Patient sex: F
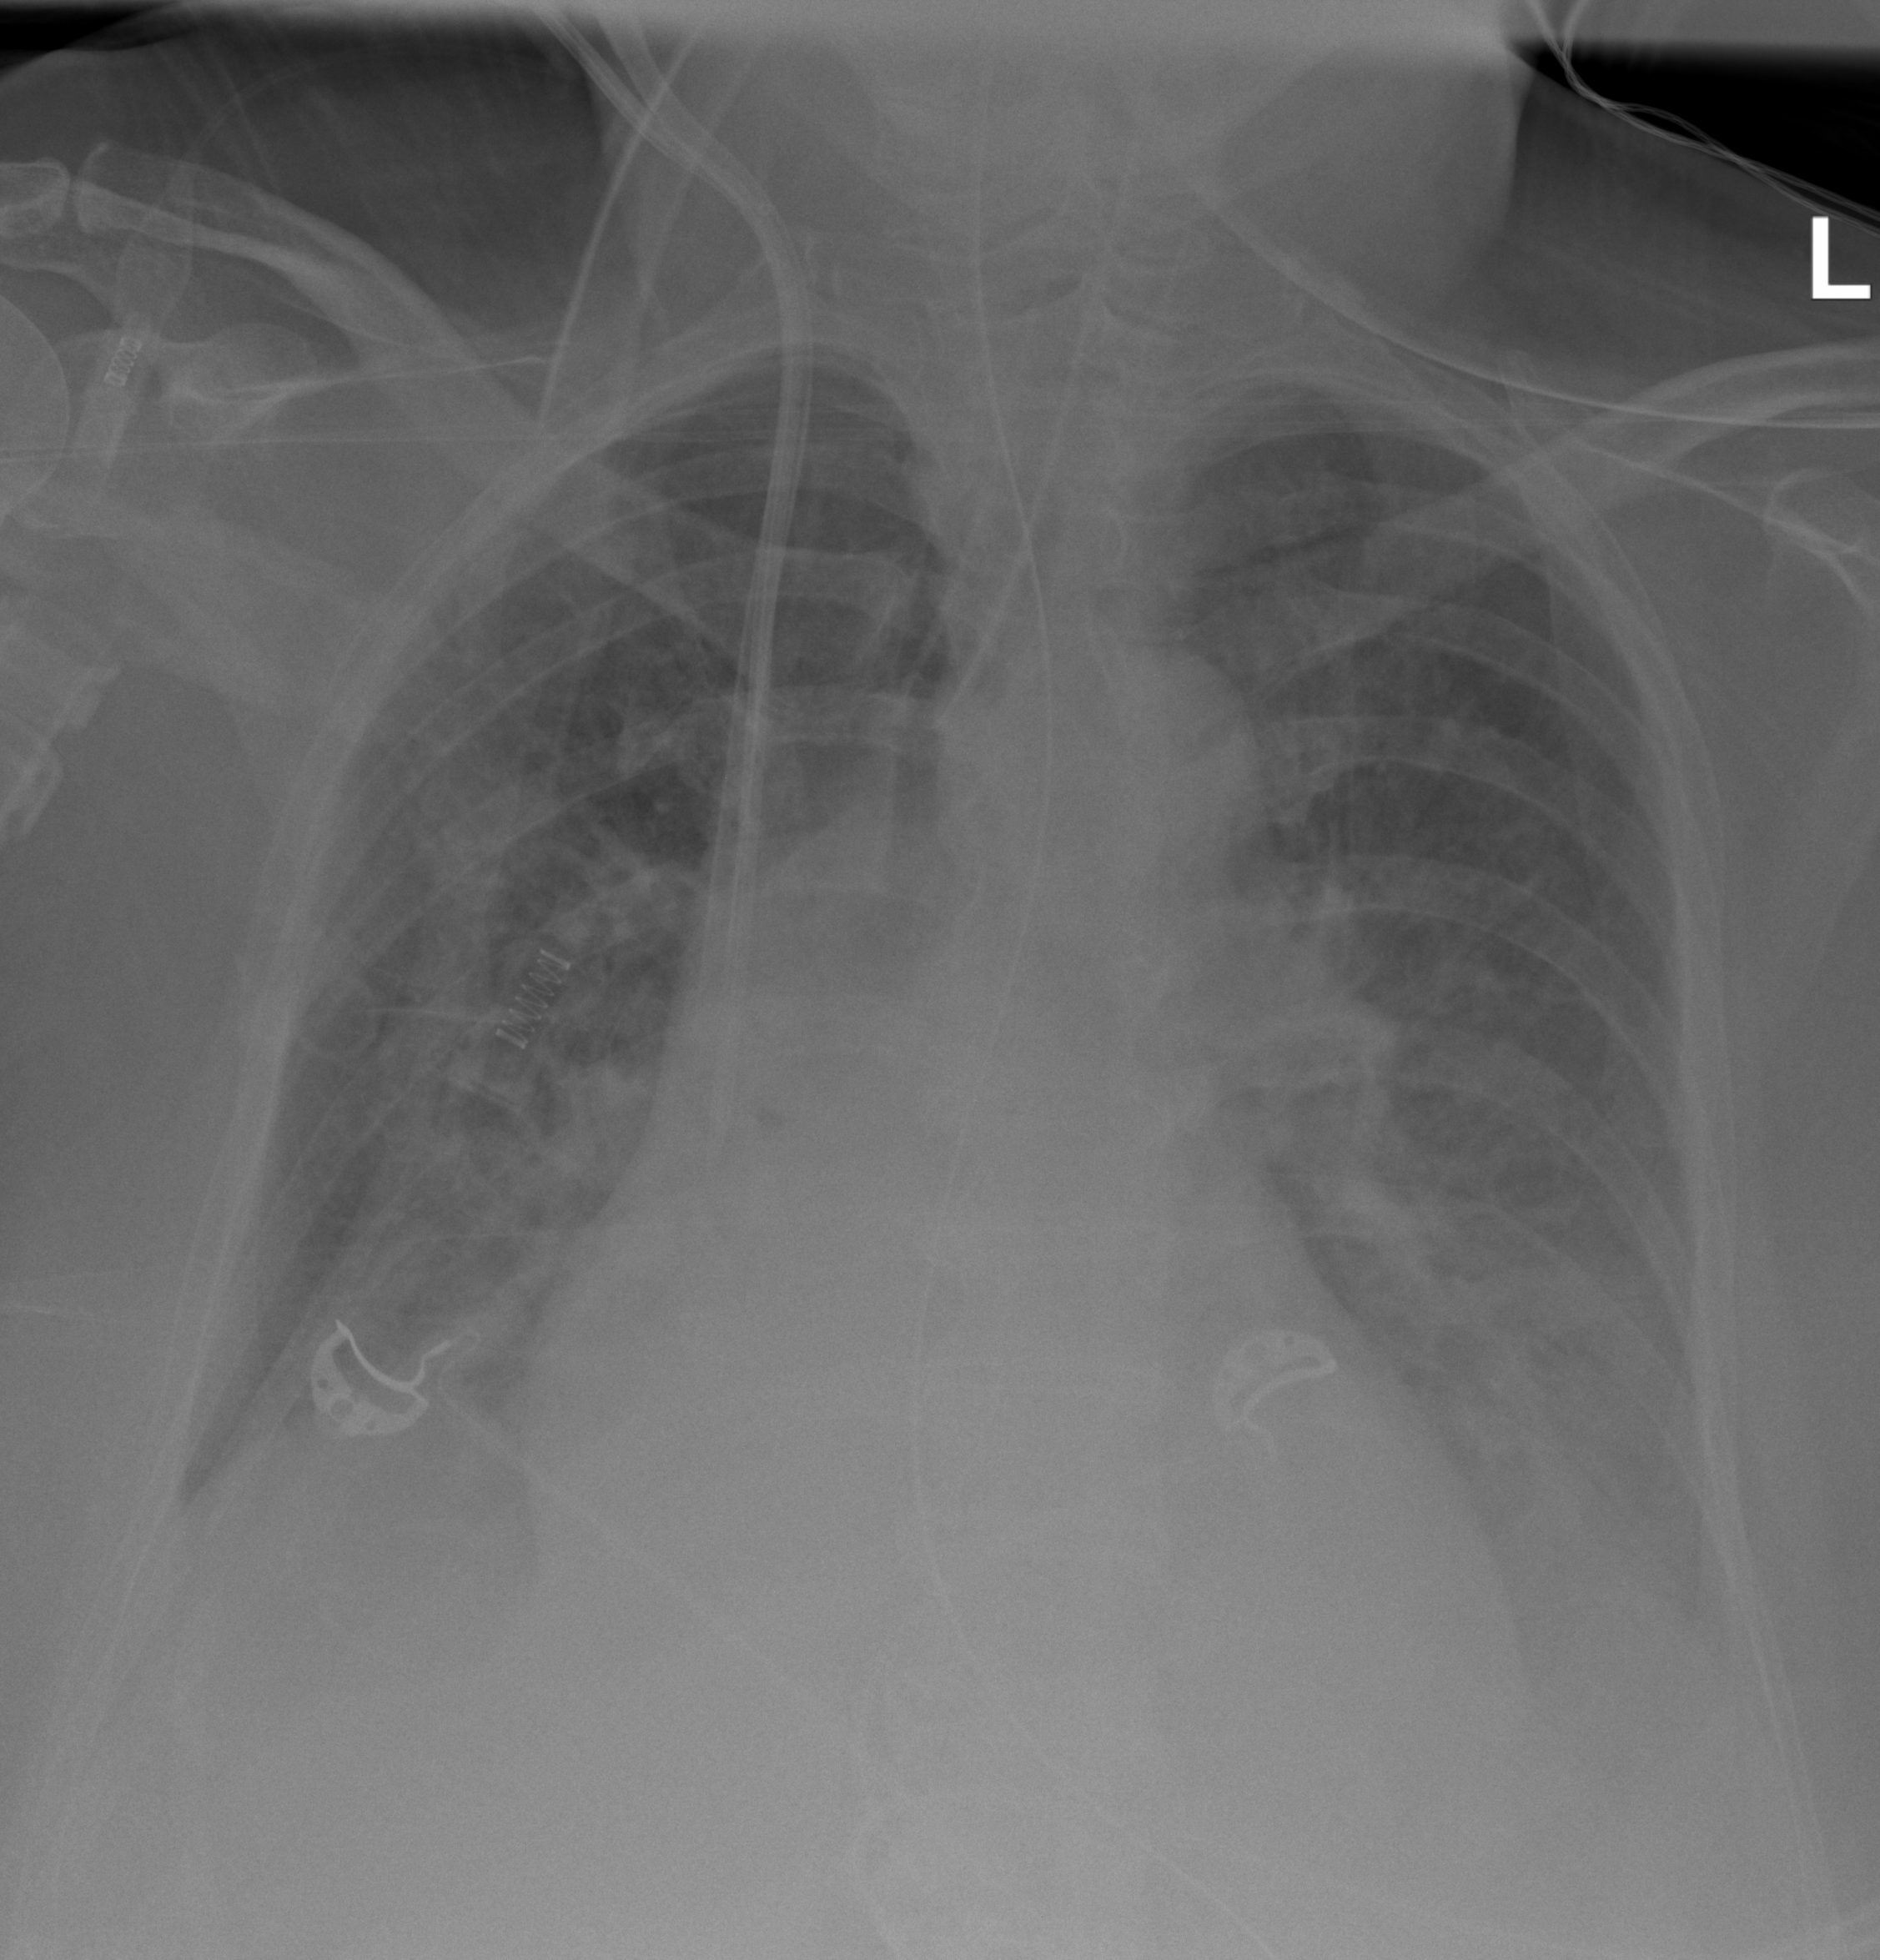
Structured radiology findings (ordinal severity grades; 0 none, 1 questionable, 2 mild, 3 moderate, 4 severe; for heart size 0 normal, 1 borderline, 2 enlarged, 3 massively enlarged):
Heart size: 2
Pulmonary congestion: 3
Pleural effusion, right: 3
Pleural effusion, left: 3
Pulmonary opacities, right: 2
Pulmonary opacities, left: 2
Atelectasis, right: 3
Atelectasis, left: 3